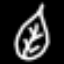
Label: leaf